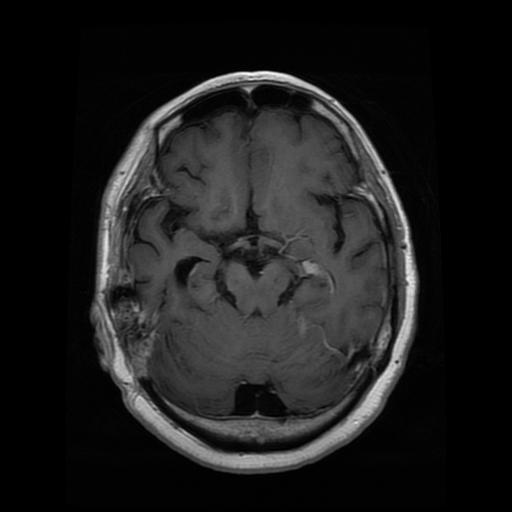
Label: glioma